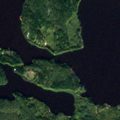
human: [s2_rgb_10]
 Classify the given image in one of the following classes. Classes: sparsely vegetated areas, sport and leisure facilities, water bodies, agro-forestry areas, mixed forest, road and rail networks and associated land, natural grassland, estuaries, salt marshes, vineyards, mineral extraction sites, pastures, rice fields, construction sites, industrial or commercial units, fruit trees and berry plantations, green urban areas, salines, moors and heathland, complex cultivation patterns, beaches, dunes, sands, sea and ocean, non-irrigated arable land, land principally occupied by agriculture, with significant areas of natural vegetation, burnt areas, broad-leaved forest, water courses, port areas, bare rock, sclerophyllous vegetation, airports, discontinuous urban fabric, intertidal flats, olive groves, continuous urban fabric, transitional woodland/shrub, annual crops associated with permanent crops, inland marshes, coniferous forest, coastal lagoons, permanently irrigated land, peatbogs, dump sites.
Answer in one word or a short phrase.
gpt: coniferous forest, water bodies